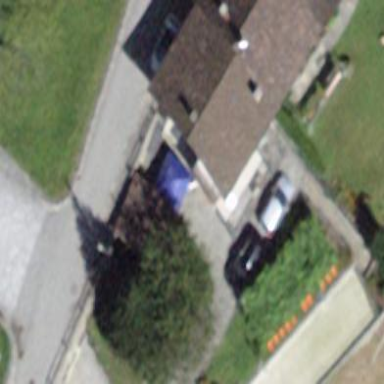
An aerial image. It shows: Detached building.